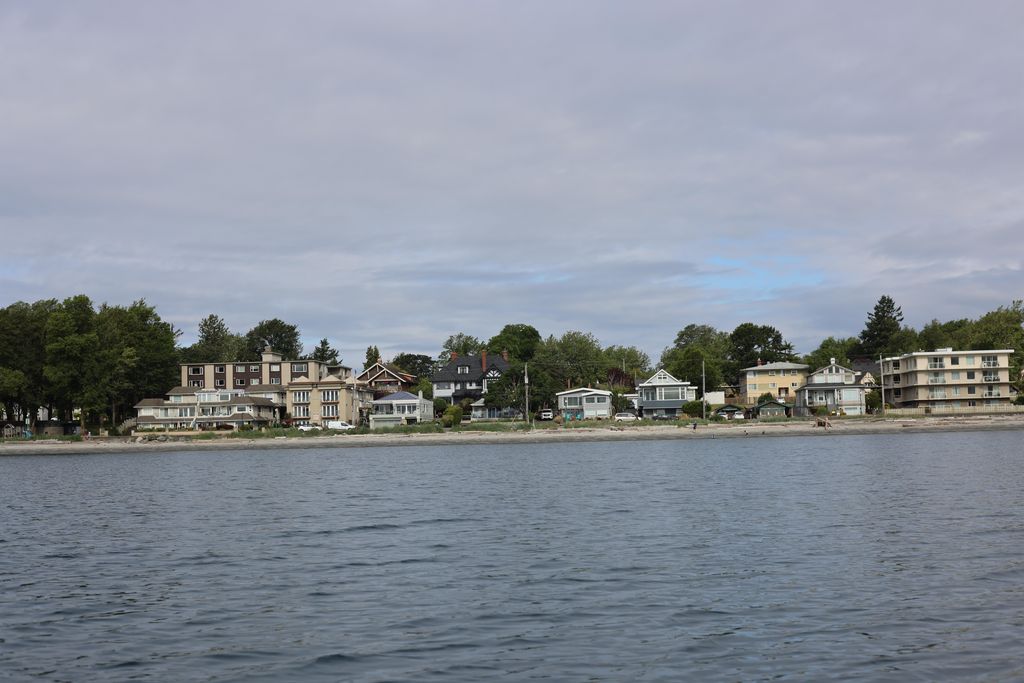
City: victoria